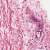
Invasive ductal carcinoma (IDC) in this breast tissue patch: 0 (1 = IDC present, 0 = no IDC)